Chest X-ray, PA view. Patient: 50 years old, sex F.
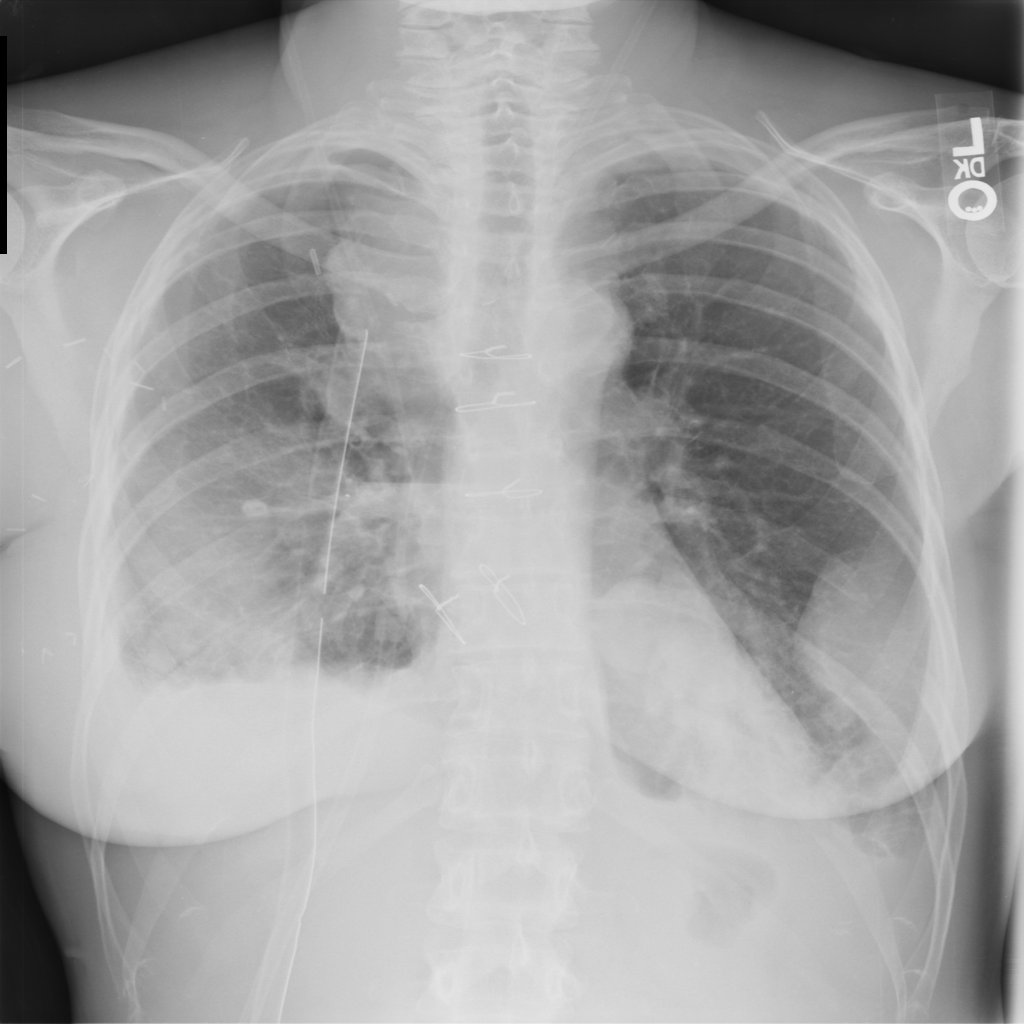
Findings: Mass